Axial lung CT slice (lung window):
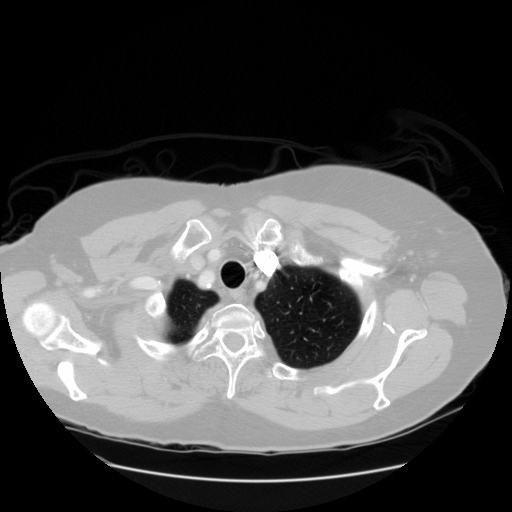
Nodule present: no